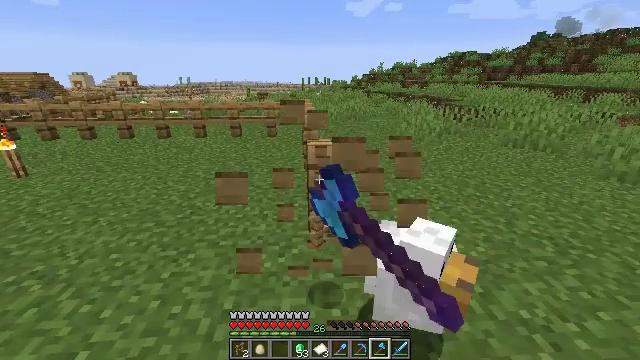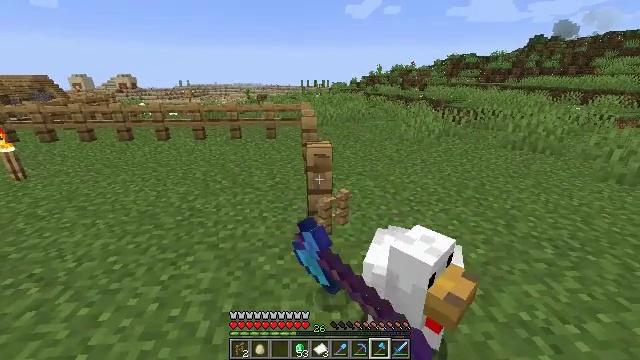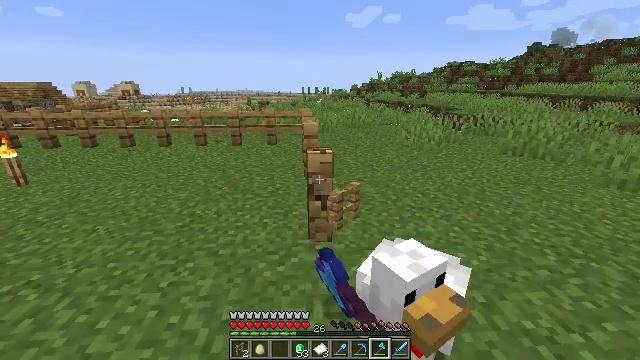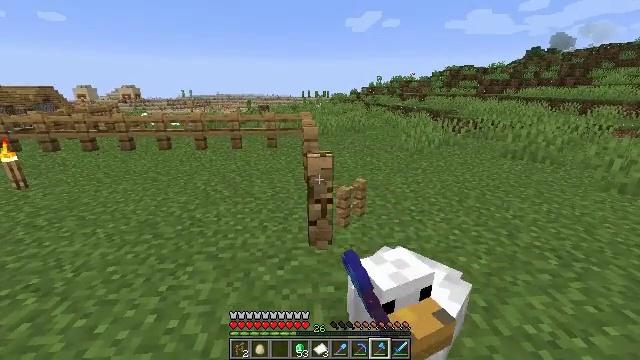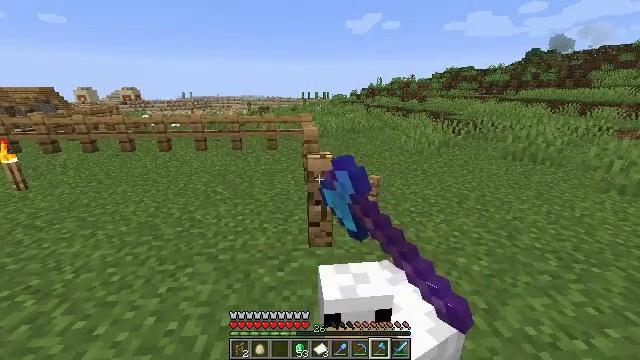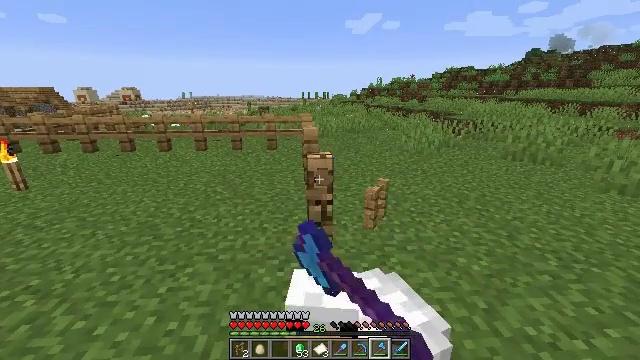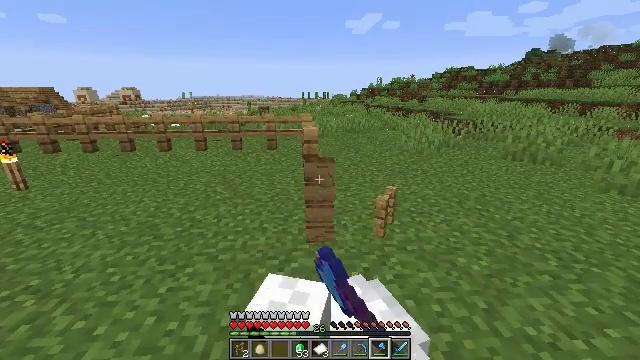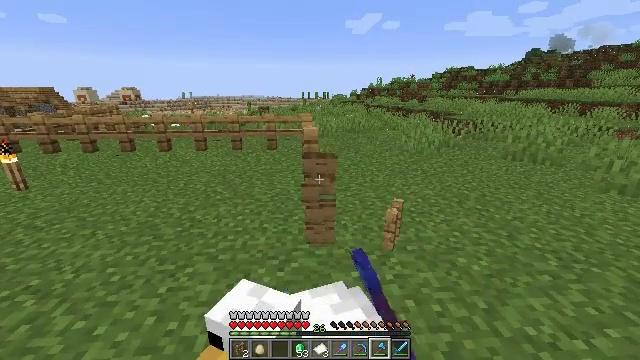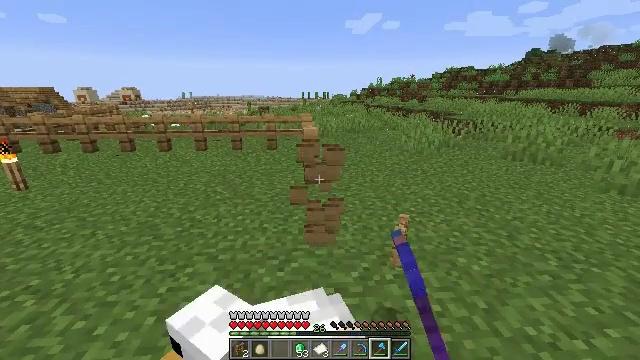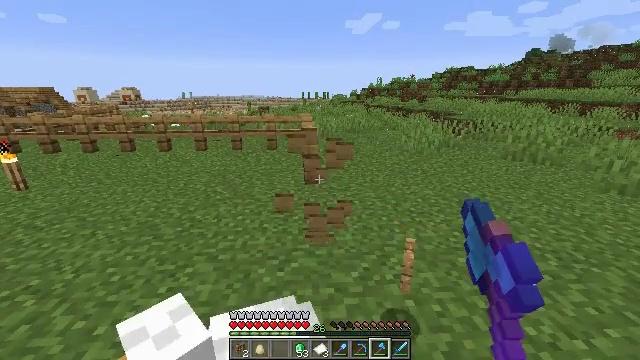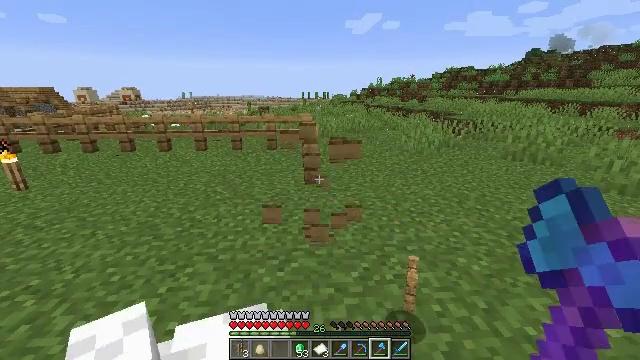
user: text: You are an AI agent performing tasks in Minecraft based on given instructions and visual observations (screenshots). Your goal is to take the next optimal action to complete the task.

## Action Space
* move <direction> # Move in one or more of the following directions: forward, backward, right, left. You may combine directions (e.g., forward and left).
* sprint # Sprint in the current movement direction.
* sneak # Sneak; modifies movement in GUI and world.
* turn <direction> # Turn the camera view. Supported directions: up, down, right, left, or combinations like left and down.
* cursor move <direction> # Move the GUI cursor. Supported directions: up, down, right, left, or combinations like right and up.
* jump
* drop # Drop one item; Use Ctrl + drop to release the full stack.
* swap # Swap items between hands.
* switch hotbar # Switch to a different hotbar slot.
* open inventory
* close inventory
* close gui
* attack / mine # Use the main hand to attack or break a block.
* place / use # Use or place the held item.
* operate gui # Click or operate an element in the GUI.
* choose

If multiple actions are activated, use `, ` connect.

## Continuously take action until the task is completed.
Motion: motion action
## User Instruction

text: Remove the oak fence from its place.
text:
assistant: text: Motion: attack / mine
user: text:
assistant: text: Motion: turn up, attack / mine
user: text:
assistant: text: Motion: attack / mine
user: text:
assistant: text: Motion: attack / mine
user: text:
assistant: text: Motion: attack / mine
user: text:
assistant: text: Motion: attack / mine
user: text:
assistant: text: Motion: attack / mine
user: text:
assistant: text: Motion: attack / mine
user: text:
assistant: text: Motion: attack / mine
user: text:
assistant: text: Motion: attack / mine
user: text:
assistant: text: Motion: attack / mine